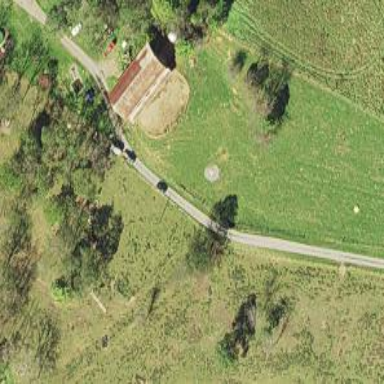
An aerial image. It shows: Driveway.